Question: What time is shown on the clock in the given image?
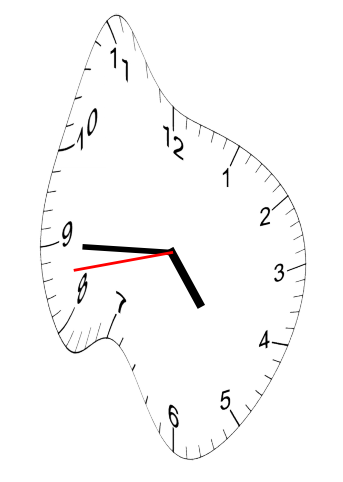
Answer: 04:44:43